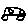
Label: car